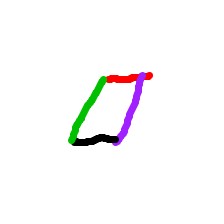
Shape: parallelogram